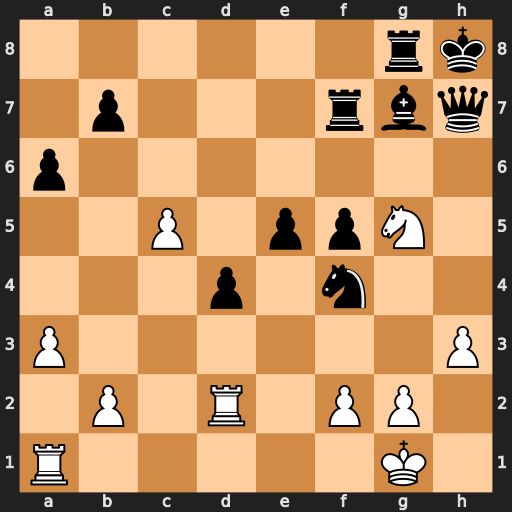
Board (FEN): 6rk/1p3rbq/p7/2P1ppN1/3p1n2/P6P/1P1R1PP1/R5K1
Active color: w
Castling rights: -
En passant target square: -
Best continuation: Nxf7#